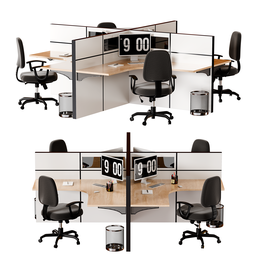
Label: furniture